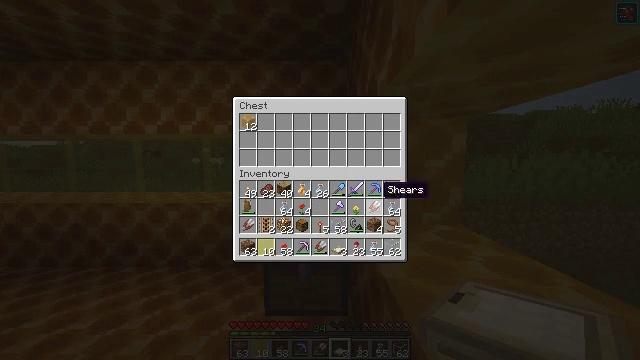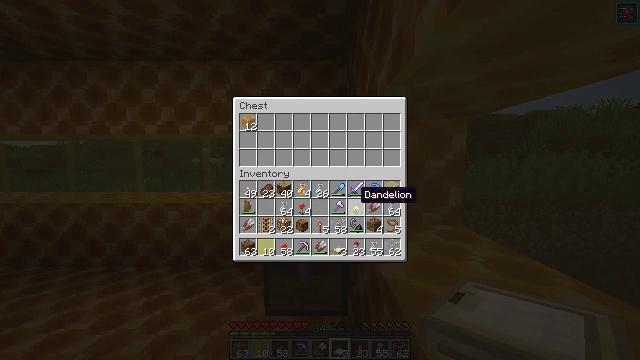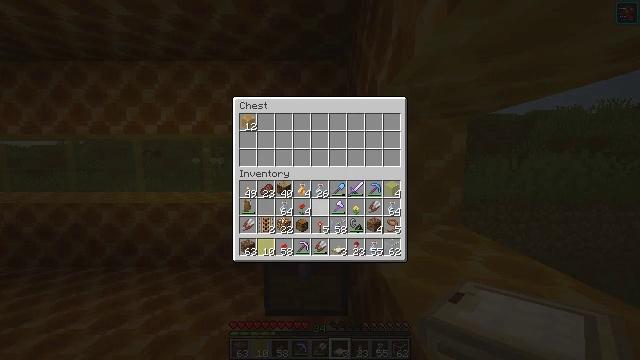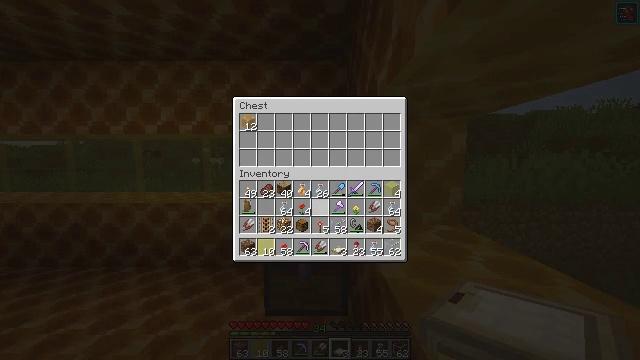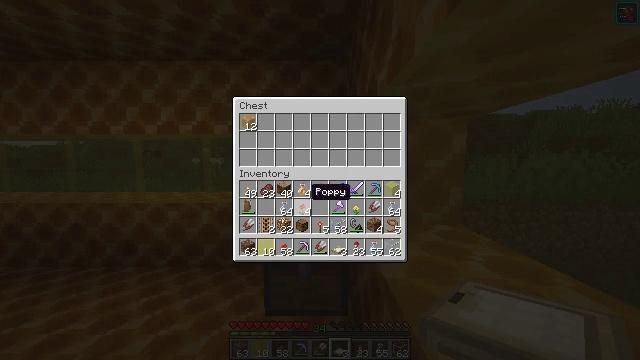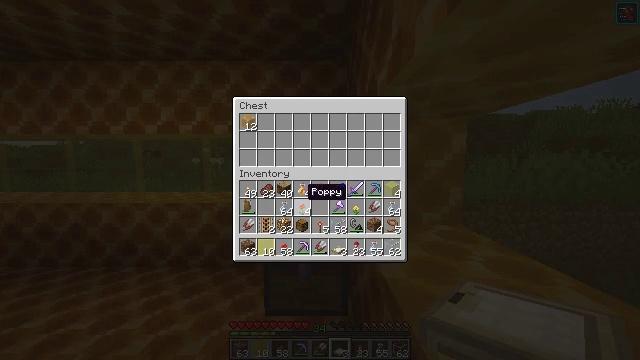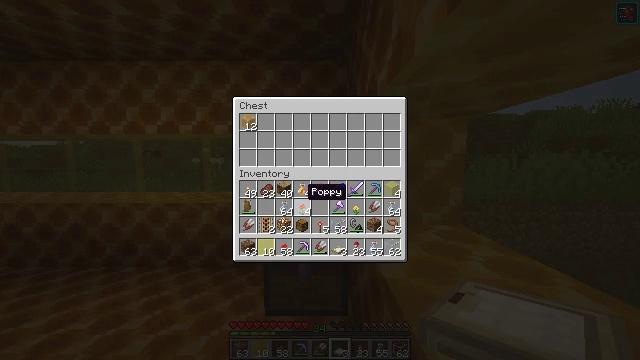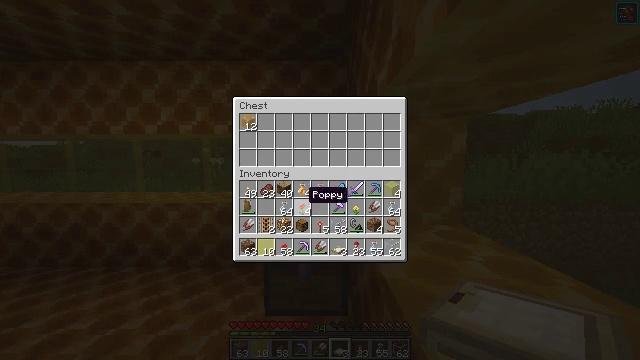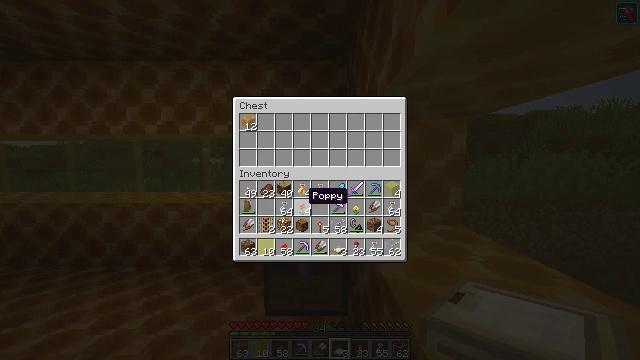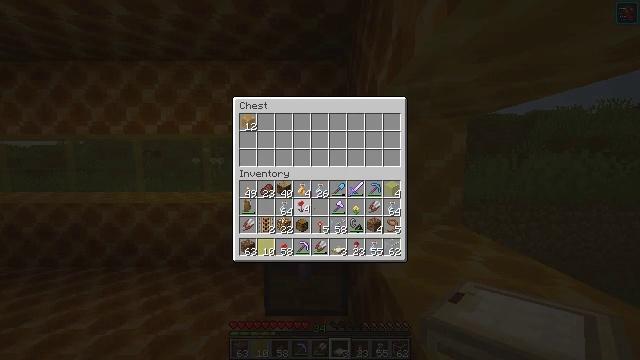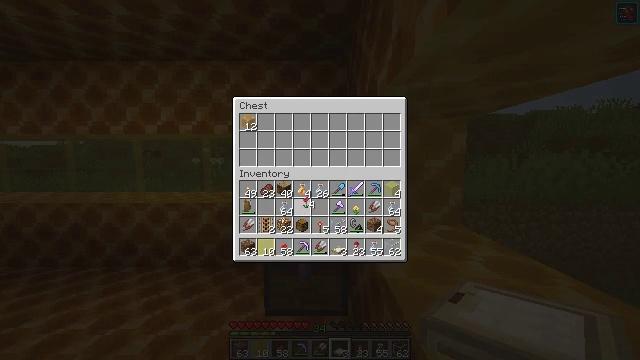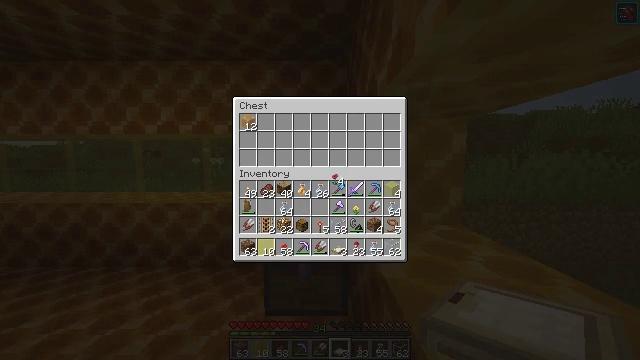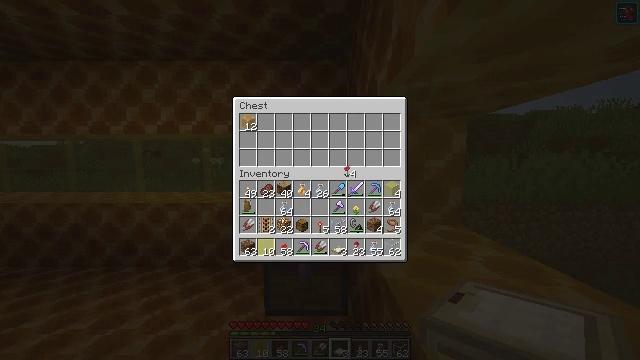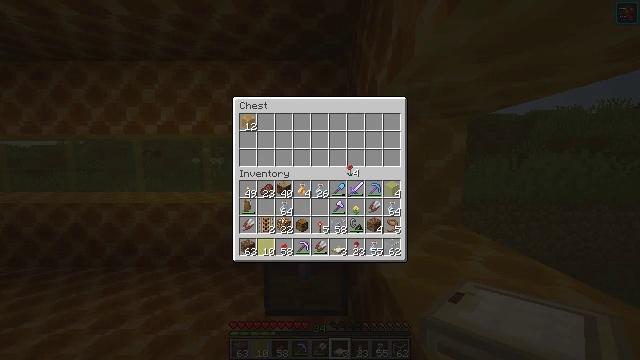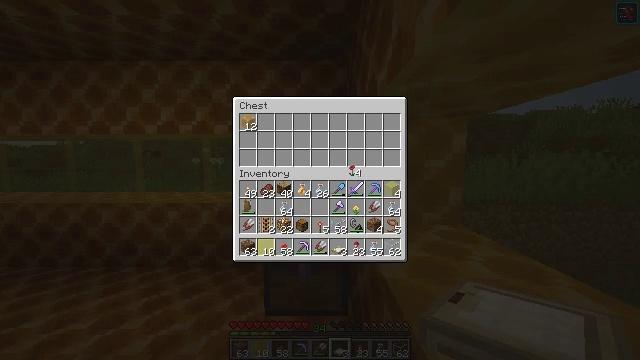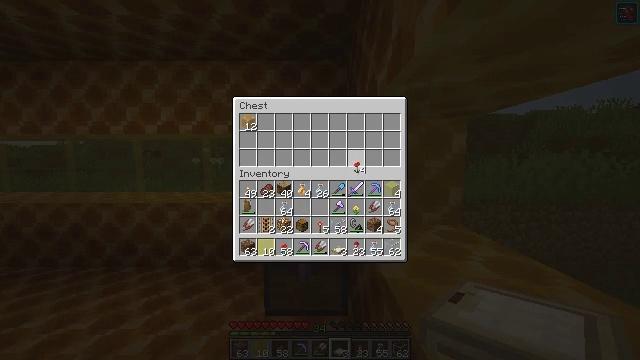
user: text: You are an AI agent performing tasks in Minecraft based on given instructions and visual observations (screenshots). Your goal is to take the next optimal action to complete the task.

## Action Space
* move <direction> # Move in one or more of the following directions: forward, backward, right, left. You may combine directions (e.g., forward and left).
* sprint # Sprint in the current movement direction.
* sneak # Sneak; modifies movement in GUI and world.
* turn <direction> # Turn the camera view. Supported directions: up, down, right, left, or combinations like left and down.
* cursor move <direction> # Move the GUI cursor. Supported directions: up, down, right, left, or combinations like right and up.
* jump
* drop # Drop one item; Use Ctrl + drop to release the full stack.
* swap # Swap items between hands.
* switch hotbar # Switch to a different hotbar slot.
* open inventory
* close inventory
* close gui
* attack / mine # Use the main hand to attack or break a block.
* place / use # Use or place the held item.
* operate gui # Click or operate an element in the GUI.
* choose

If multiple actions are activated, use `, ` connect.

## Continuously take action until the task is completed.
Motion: motion action
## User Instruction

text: Mine yellow stained glass from a window or decoration.
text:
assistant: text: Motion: cursor move left
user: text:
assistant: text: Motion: cursor move left
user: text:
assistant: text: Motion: cursor move left
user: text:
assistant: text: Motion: cursor move left
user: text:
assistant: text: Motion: no_op
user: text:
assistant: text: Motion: no_op
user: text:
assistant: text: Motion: no_op
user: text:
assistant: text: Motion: no_op
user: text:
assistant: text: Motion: operate gui
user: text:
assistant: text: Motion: no_op
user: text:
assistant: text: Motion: cursor move right and up
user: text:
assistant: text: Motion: cursor move right and up
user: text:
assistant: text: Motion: no_op
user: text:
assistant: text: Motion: no_op
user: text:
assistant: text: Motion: no_op
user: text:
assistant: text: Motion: cursor move right
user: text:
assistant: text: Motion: cursor move right
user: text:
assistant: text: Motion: no_op
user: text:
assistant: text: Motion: no_op
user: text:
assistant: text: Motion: no_op
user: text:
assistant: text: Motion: no_op
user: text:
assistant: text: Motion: no_op
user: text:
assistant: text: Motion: no_op
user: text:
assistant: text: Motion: operate gui
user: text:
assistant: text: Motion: operate gui
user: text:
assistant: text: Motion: no_op
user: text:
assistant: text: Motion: no_op
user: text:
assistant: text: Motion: no_op
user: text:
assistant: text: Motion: cursor move left
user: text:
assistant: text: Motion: cursor move left and down